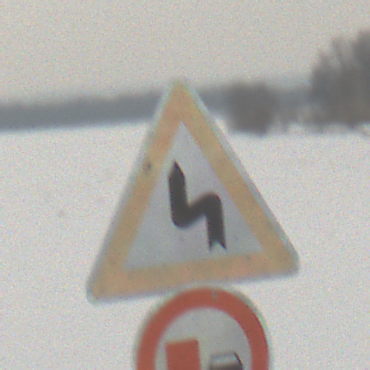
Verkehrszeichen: DoppelkurveZunaechstLinks
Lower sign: UeberholverbotKraftfahrzeuge
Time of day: MorningAfternoon
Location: Outdoor (Nature)
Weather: Overcast
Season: Winter
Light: Natural